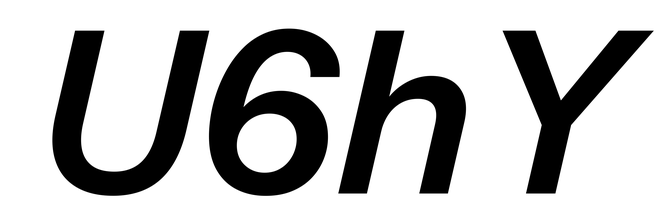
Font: InstrumentSans-Italic_SemiBold_Italic